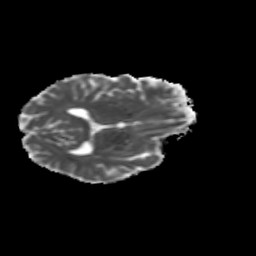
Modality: MD
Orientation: axial
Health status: ill
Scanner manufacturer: siemens
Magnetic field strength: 3 T
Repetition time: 13.7 s
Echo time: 0.098 s